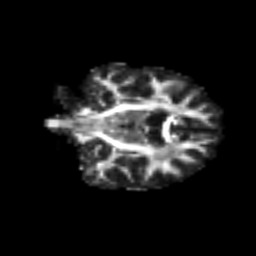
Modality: FA
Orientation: coronal
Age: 40
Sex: female
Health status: ill
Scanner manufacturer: siemens
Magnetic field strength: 3 T
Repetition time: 8.7 s
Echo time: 0.11 s